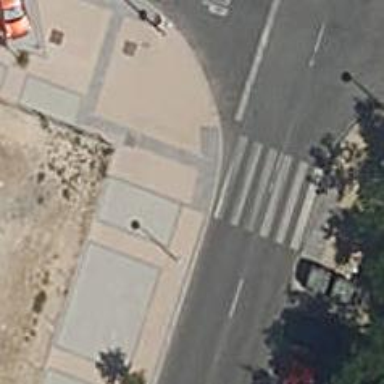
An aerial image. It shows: Kerb barrier.